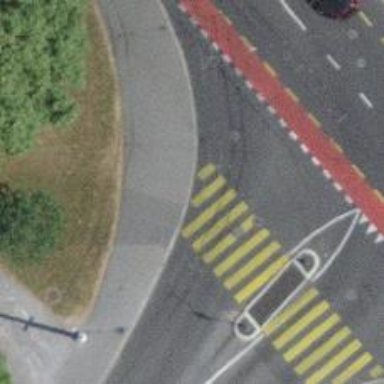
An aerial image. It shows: Pedestrian crossing with zebra markings on footway.